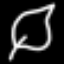
Label: leaf